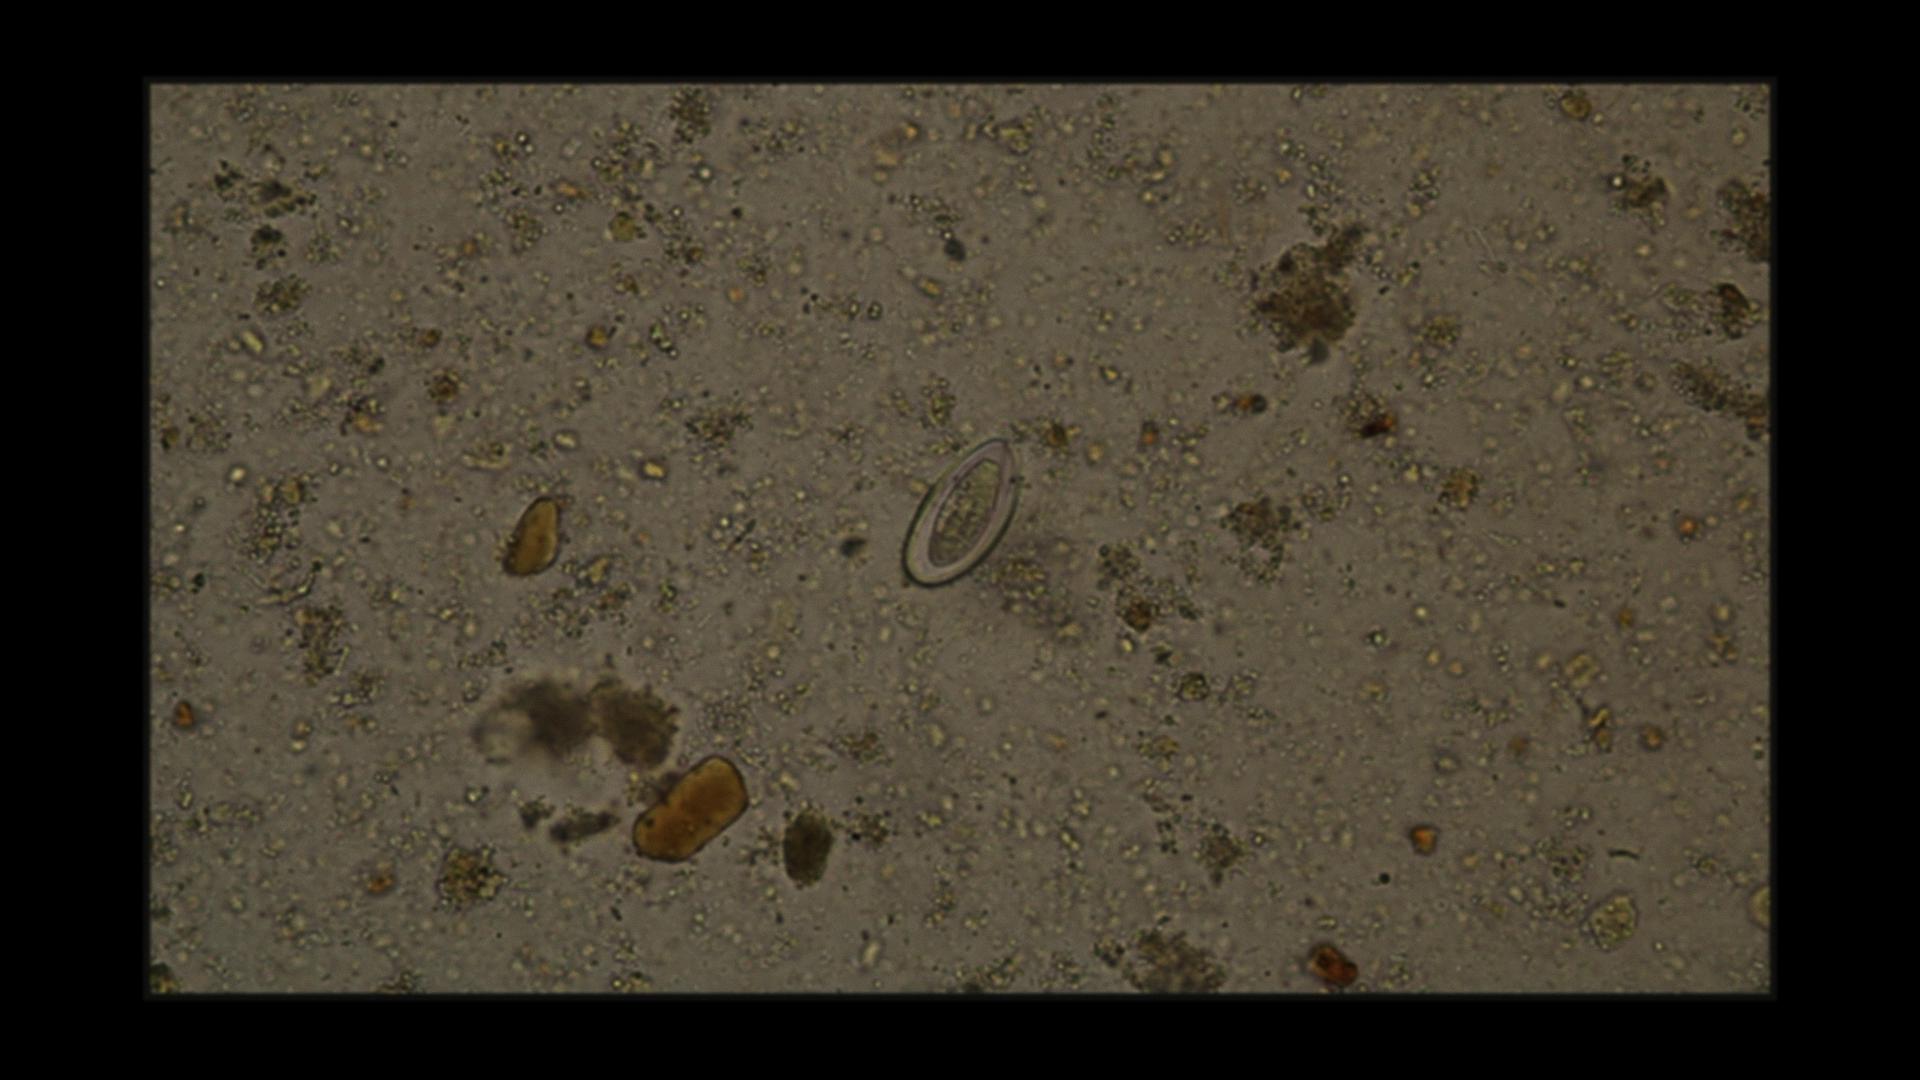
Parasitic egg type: Enterobius vermicularis